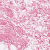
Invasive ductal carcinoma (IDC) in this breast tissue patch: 0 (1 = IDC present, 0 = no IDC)